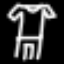
Label: pants